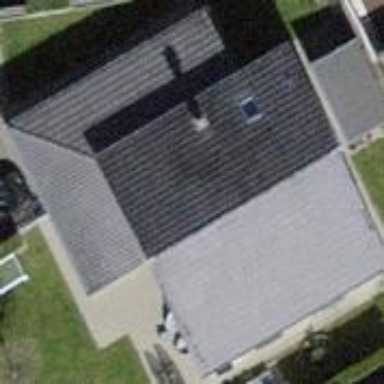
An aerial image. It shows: Building with tile roof.